Brain MRI, t1w sequence, axial 2D slice.
Patient: age 29, sex F, weight 78 kg, height 1.78 m
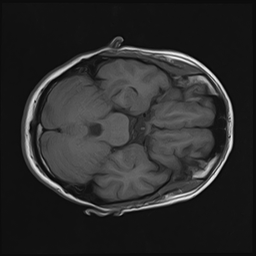